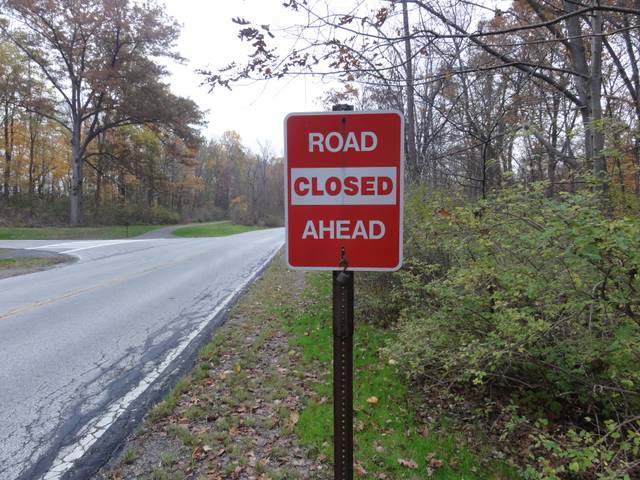
Region: United States
Coordinates: 41.381, -81.866